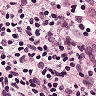
Metastatic tissue present: no